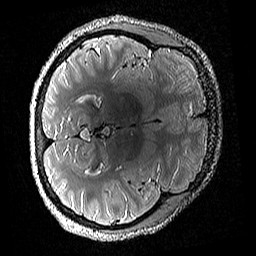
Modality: T2w
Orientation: axial
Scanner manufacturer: siemens
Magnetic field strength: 3 T
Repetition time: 3.2 s
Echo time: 0.428 s